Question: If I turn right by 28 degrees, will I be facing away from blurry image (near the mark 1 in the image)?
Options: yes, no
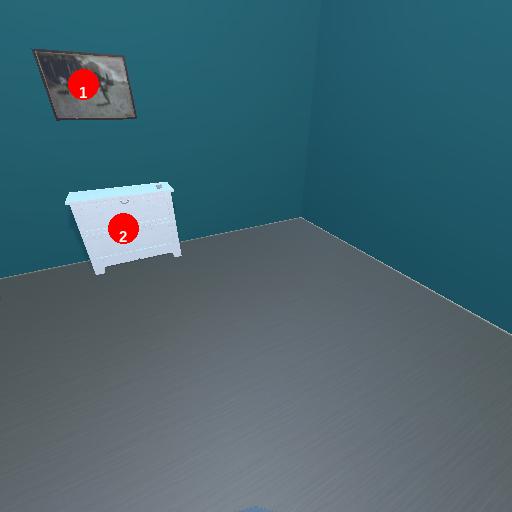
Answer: yes